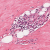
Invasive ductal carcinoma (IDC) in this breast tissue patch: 0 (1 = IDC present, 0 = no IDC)